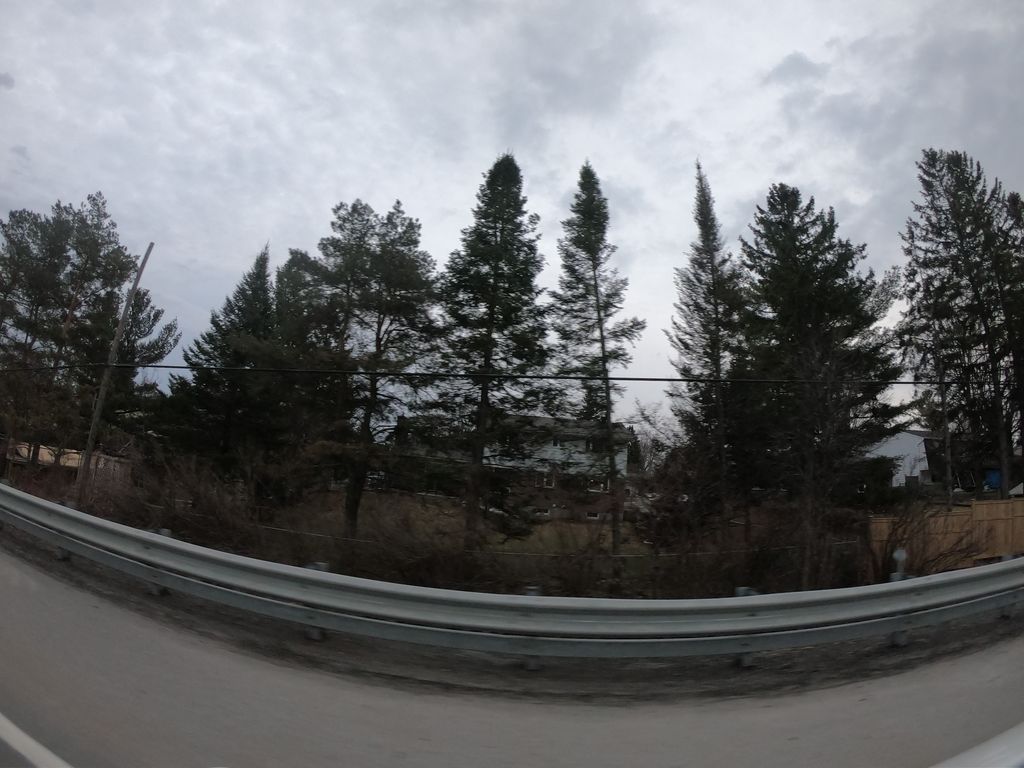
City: ottawa-gatineau